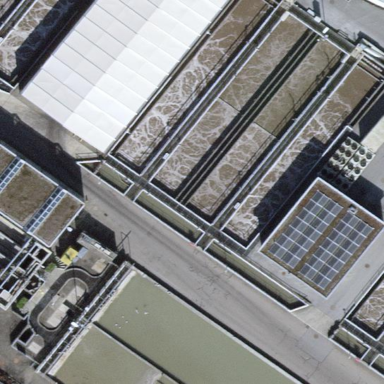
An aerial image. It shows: View of wastewater plant.